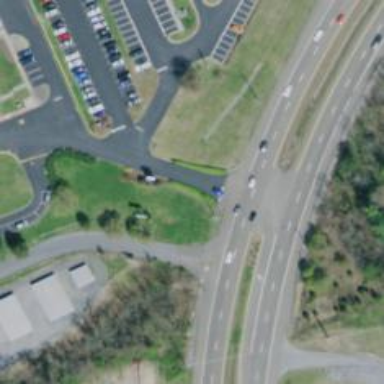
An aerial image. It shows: Trunk link highway.